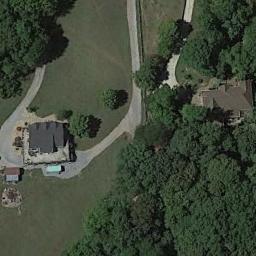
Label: sparse_residential